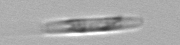
Label: pennate